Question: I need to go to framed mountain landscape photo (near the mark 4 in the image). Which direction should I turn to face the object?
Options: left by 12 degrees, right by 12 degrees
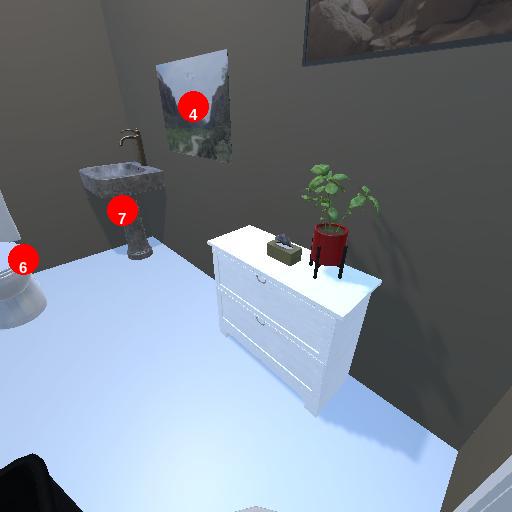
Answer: left by 12 degrees